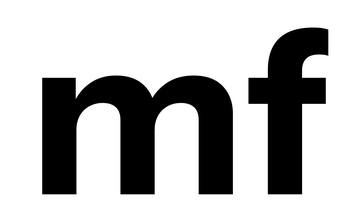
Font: InstrumentSans_Bold